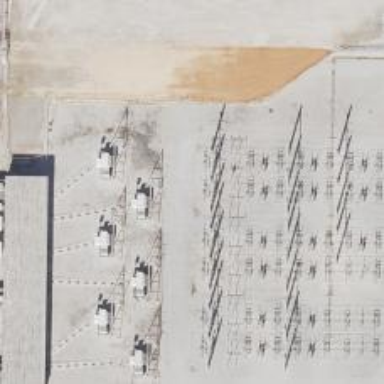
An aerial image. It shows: Switch for power supply.